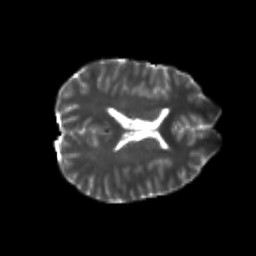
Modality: T2w
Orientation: axial
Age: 22
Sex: female
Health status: healthy
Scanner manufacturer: philips
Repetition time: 7.393 s
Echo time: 0.08599 s